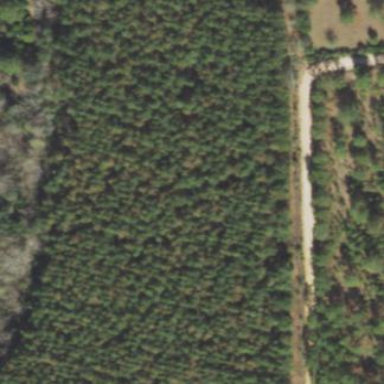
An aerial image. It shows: Forest with needle-leaved trees.